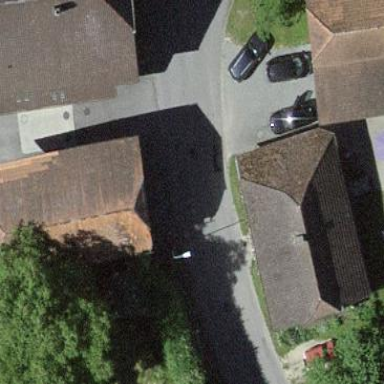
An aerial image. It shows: Barn.